Aerial crown-view tile of a tropical tree (Barro Colorado Island, Panama), acquired 20250715:
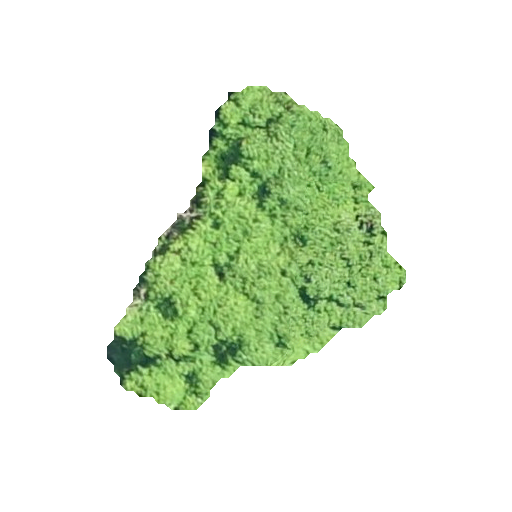
Species: Tachigali panamensis
GBIF accepted scientific name: Tachigali panamensis
Crown area: 82.427 m²